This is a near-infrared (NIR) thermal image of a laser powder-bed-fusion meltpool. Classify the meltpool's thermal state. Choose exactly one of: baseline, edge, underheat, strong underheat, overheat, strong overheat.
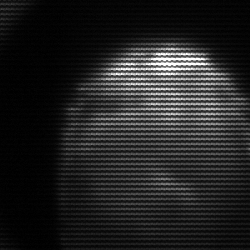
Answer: edge